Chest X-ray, PA view. Patient: 40 years old, sex M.
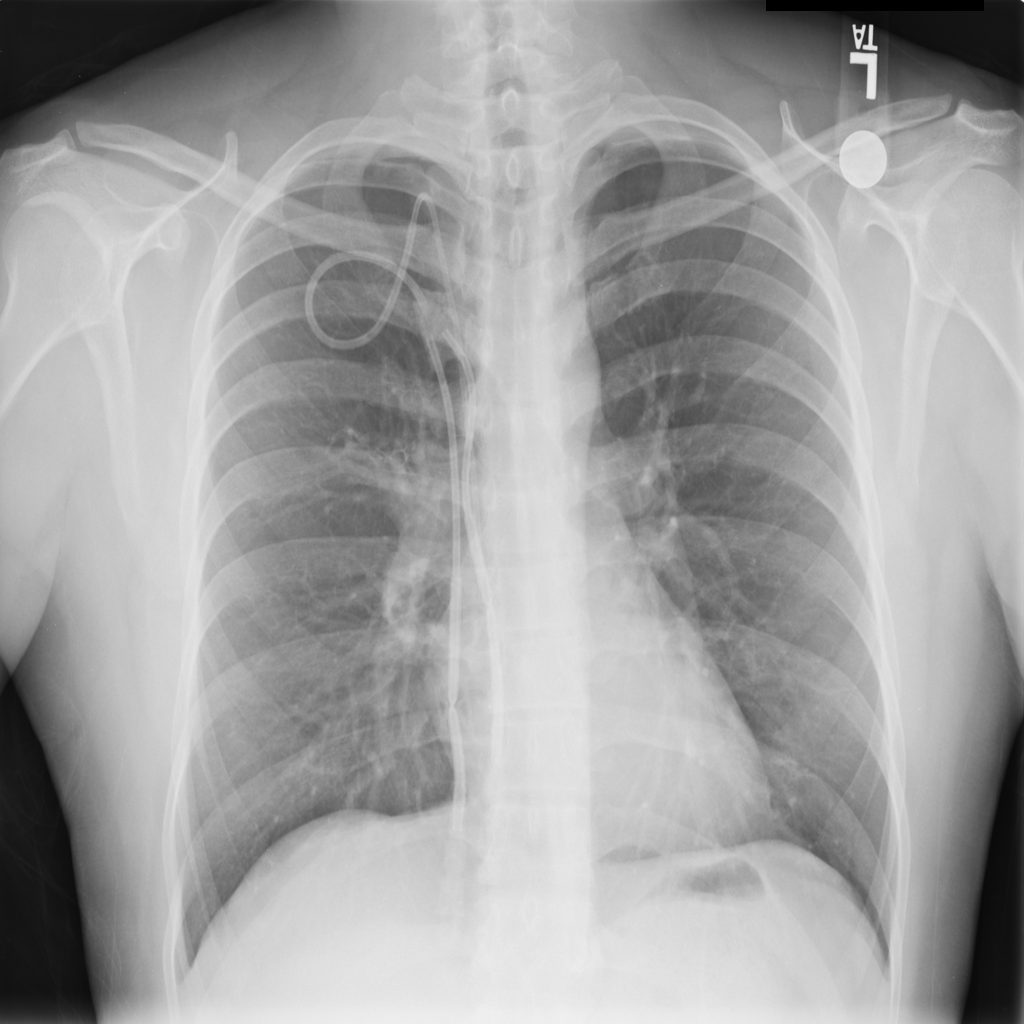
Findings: No Finding